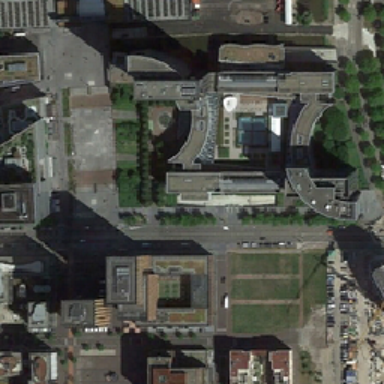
Several large buildings are close to some green trees .